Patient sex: F
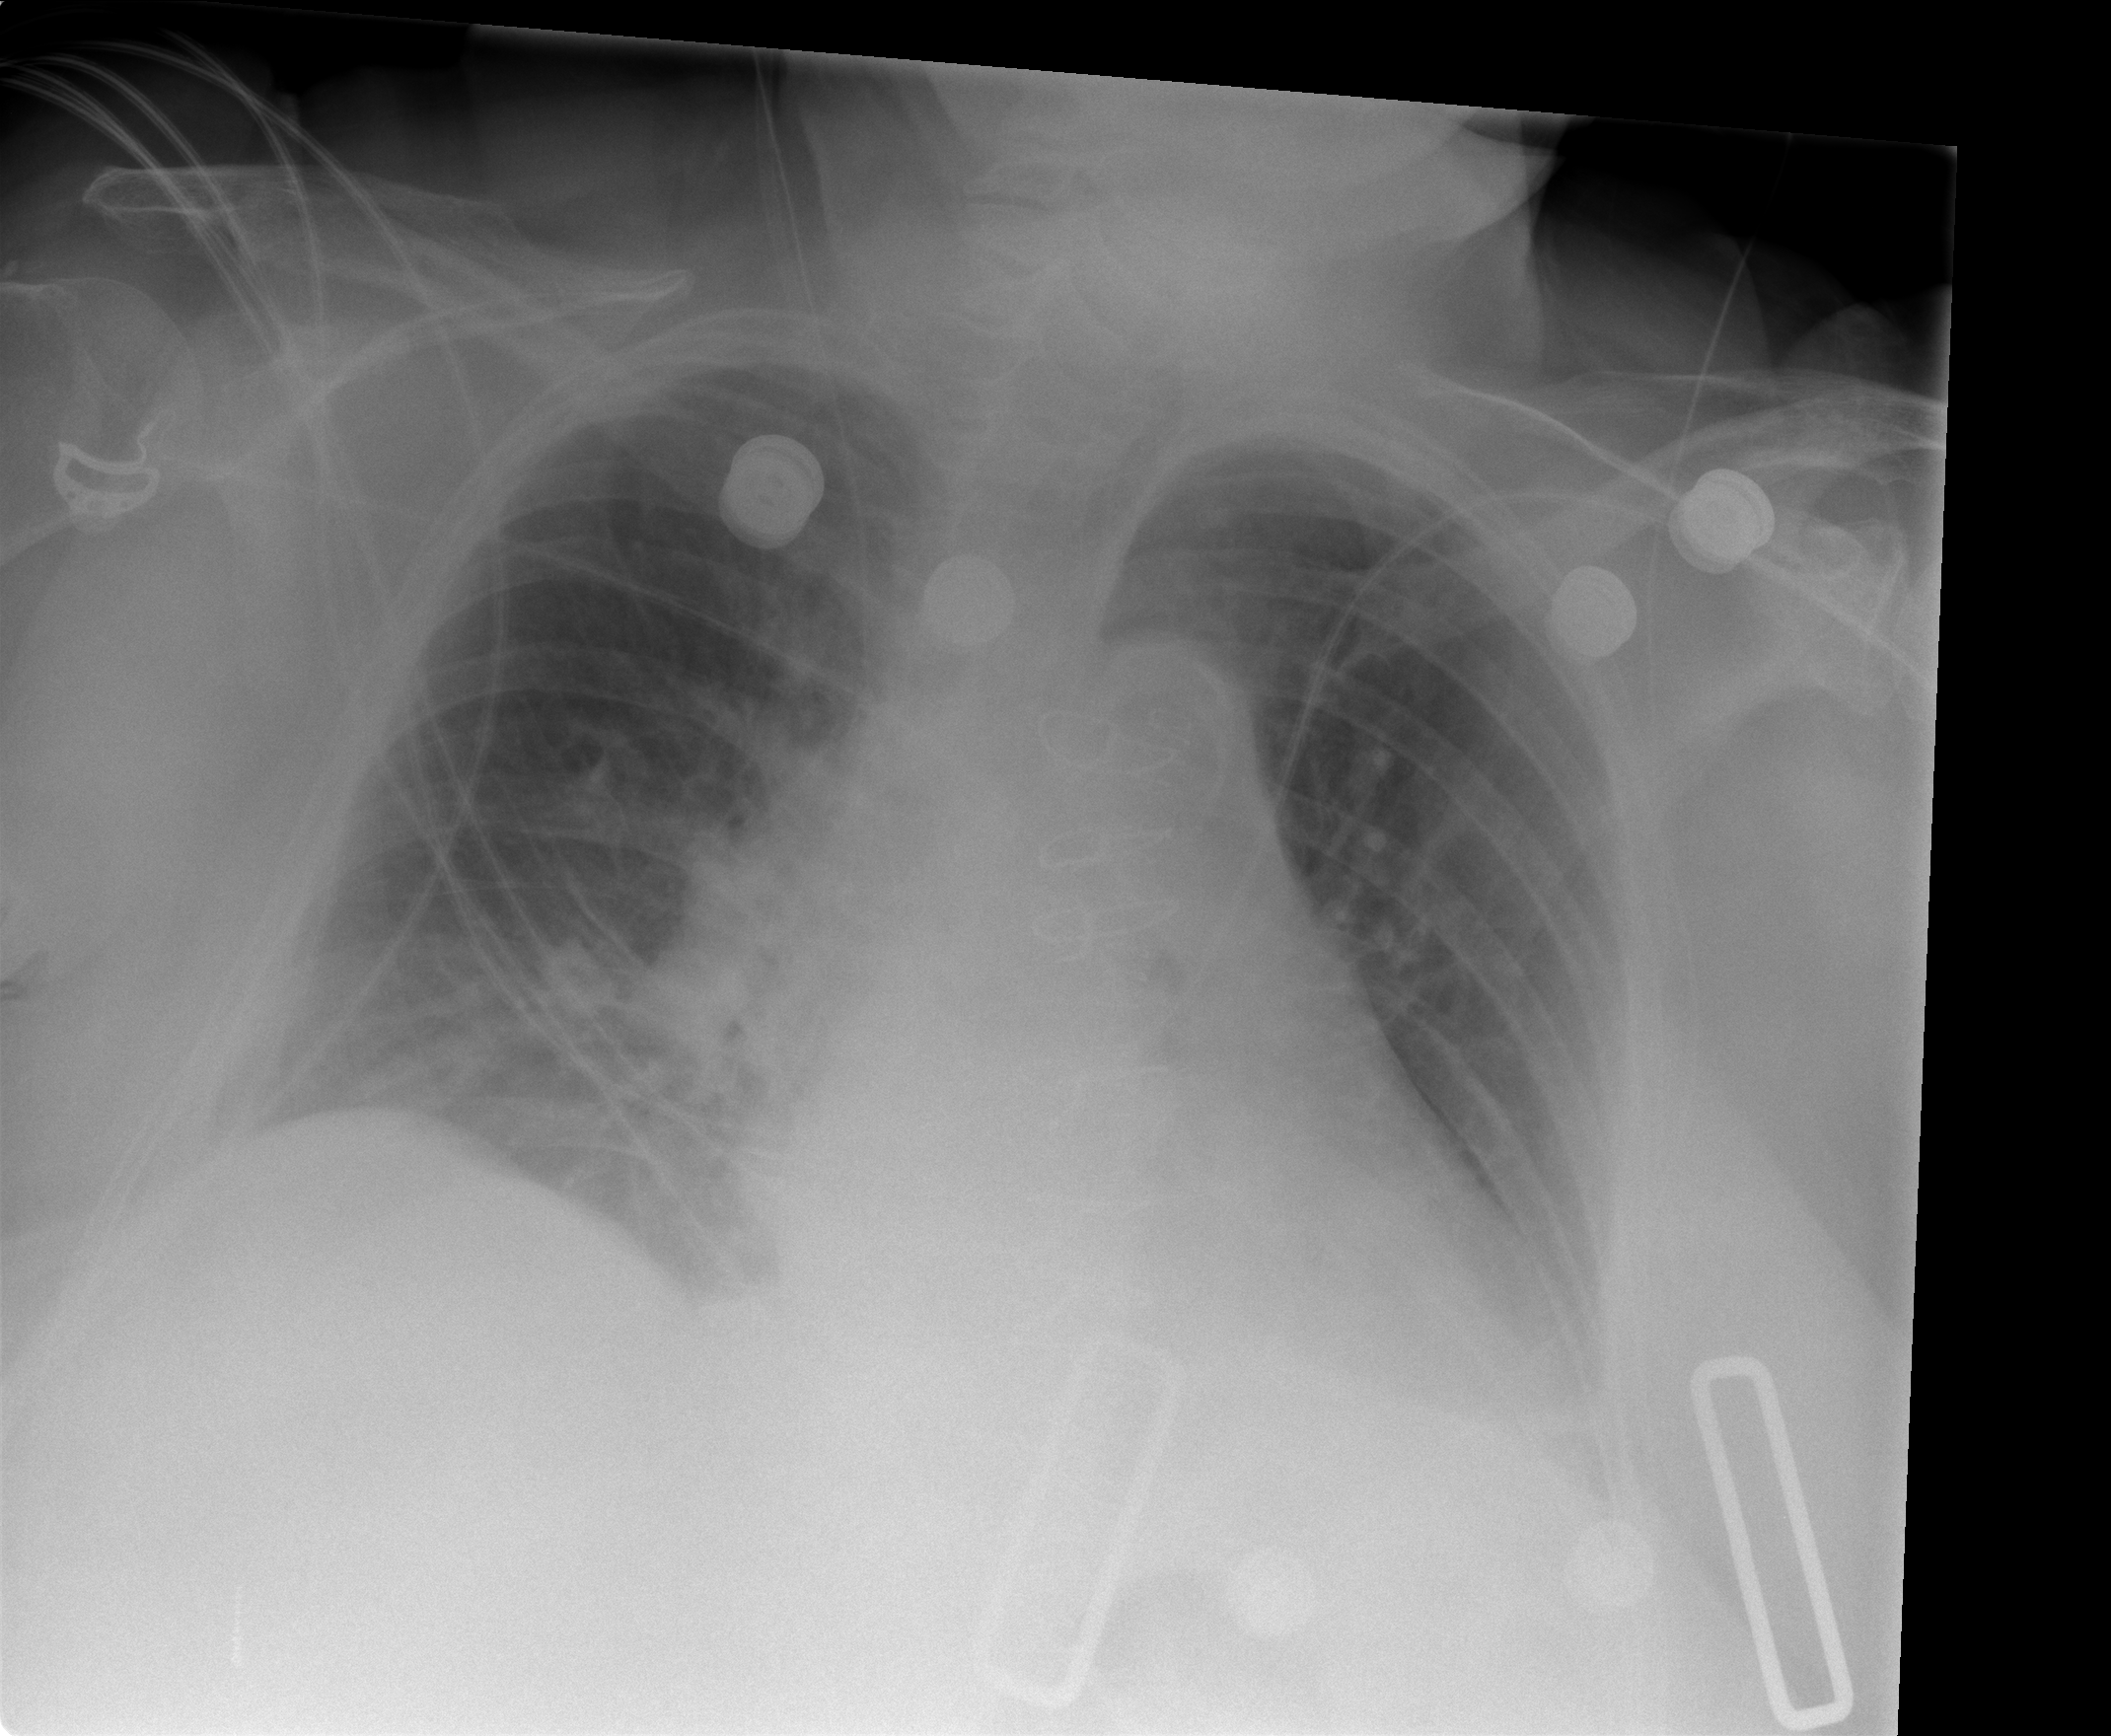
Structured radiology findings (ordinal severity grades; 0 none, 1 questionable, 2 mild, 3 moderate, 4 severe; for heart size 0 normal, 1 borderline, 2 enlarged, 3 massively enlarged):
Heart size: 2
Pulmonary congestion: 2
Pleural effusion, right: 1
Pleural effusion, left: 1
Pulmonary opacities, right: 2
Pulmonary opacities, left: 0
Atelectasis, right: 2
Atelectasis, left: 2